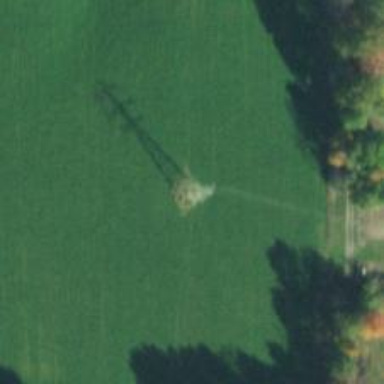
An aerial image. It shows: Lattice structure tower.